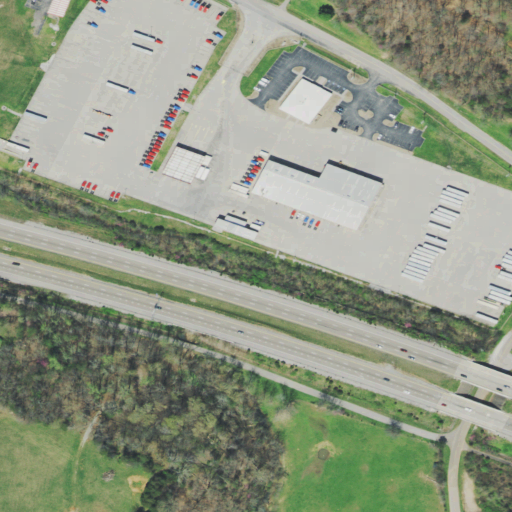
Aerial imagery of valley in Tennessee named Bradbury Valley containing medium intensity development, high intensity development, deciduous forest, low intensity development, pasture, and open development